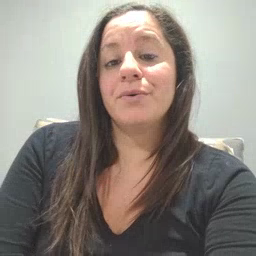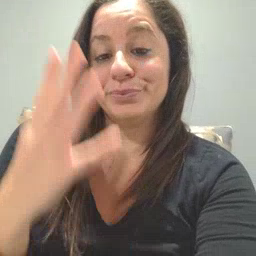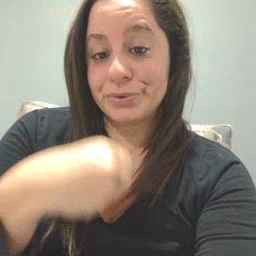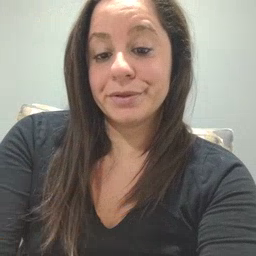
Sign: pretty